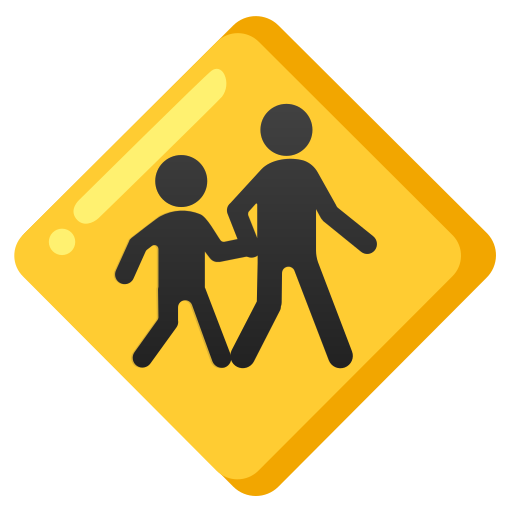
Emoji: 🚸